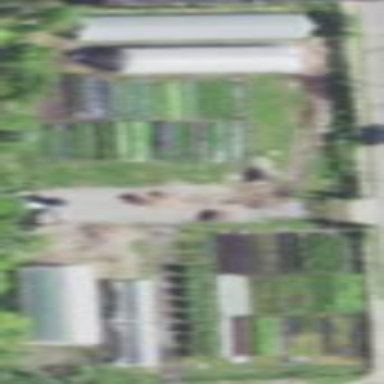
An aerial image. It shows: Allotments area.